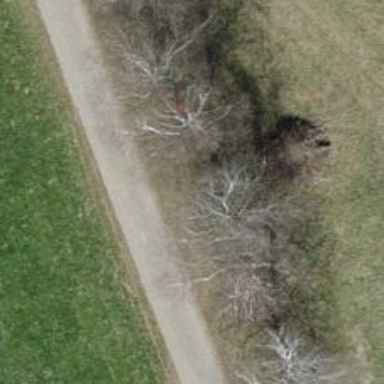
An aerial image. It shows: Bench.